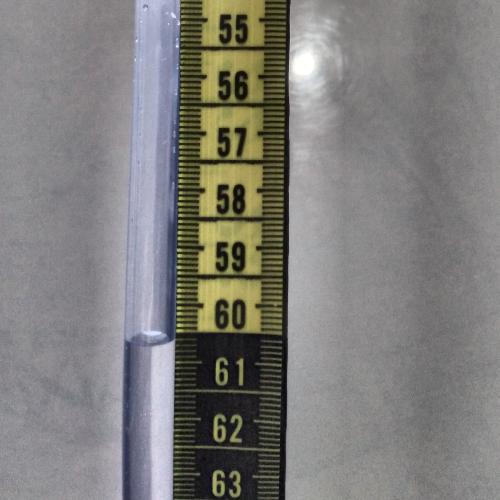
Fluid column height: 60.7 cm